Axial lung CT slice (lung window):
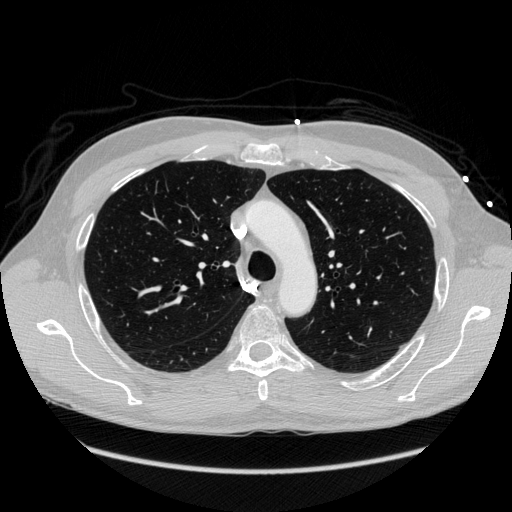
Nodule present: no